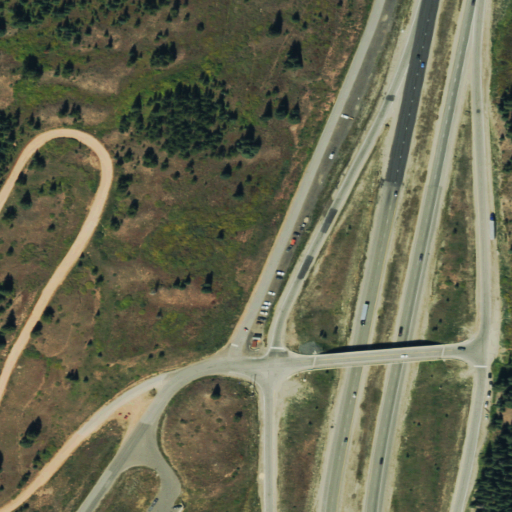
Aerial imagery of gap in Colorado named Vail Pass containing shrub, open development, medium intensity development, low intensity development, grassland, evergreen forest, and high intensity development